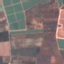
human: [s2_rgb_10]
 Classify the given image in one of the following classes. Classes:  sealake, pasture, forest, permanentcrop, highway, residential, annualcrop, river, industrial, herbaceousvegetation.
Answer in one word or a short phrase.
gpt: PermanentCrop